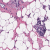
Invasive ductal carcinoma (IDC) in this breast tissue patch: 0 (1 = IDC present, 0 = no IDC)